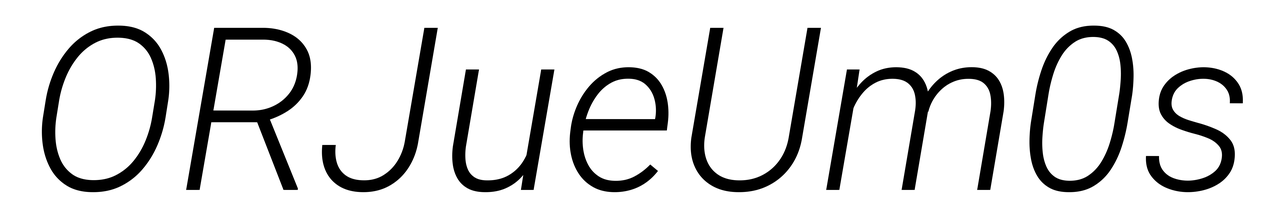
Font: Roboto-Italic_Light_Italic